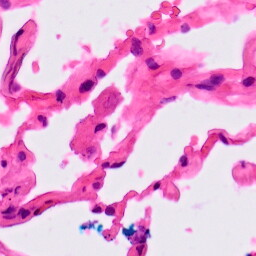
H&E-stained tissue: Lung